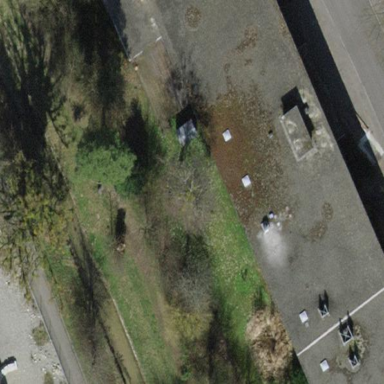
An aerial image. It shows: Office building with flat roof.